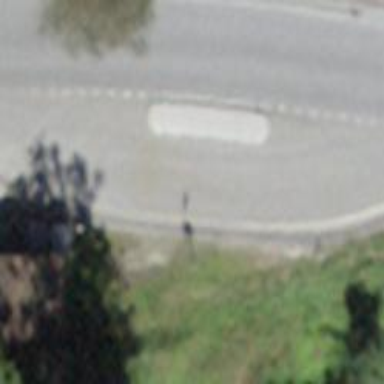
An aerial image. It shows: Bus stop along the road.